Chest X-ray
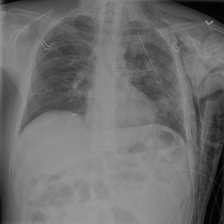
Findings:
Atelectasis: negative
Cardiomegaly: negative
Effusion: negative
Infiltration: negative
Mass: negative
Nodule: negative
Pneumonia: negative
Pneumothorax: negative
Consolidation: negative
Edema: negative
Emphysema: negative
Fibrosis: negative
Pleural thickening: negative
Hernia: negative